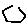
Label: hexagon